Question: I am copying some cells with original formatting to a different spreadsheet
I must retain printset up
'''
Set res = .Offset(2).Resize(lastrow - 1).SpecialCells(xlCellTypeVisible)
If Not res Is Nothing Then
Set wb = Workbooks.Add
wb.Worksheets.Add.Name = "report"
With wb.Worksheets("report")
rngHeader.Copy Destination:=.Range("A5")
res.Copy Destination:=.Range("A6")
End With
'''
However the newly created spreadsheet does not preserve the 'Print Settings'
I need to set
1) Orientation Landscape
2) Custom margins .3 everythwere
How can i do this using vba
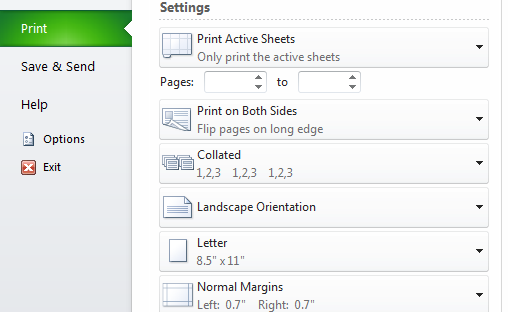
Answer: If by "Print Settings" you actually mean "Page Setup", then refer to 'PageSetup' object belonging to each sheet (e.g. 'ActiveWorkbook.Sheets(1).PageSetup.FooterMargin') - you'll find all settings there. You should be able to easily copy them from to , setting by setting. If you need further help, please let me know,